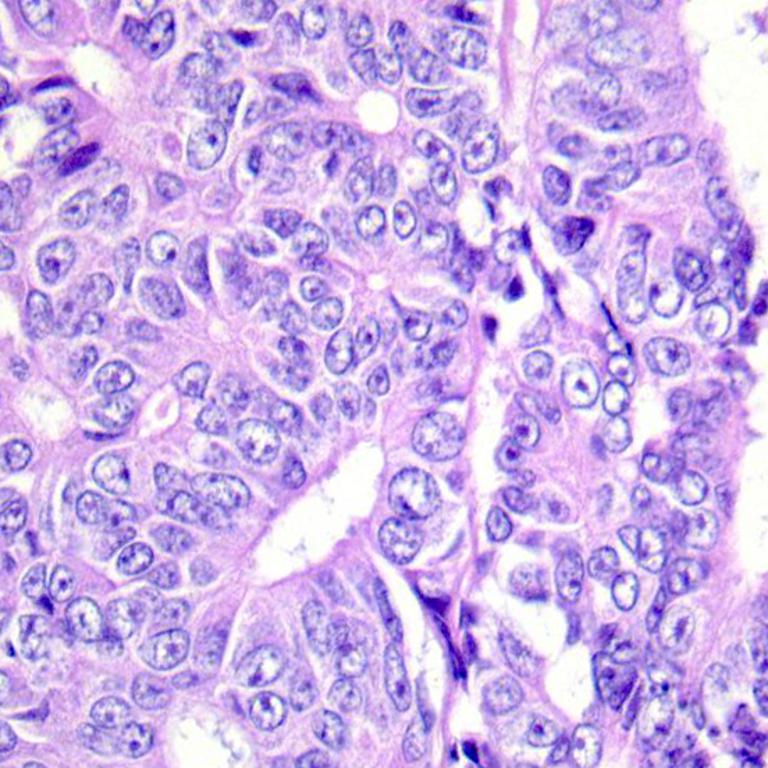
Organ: colon
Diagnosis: adenocarcinomas